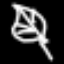
Label: leaf